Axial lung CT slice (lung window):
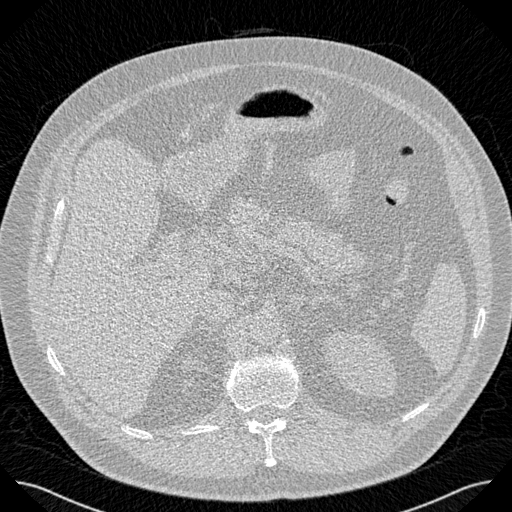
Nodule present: no